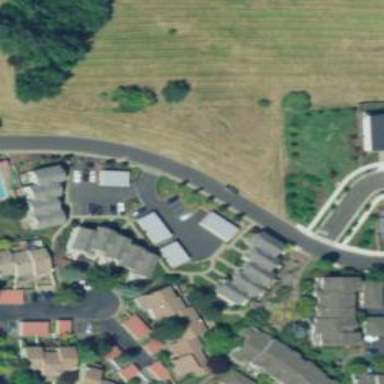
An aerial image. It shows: Residential road with sidewalk on the left.